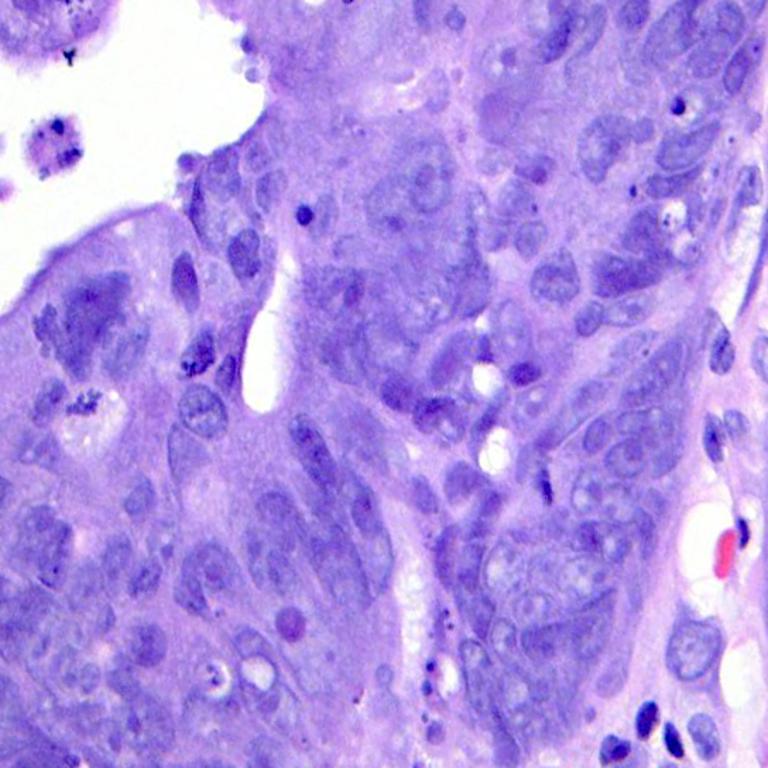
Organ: colon
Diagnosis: adenocarcinomas